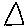
Label: triangle